Current action and preconditions to check: trajectory_clear

Your task: For each precondition in the list above, predict whether it will hold at this action.

Consider the current scene as observed from the mobile robot's camera, and analyze the predicted future states of all dynamic agents (e.g., people, animals, vehicles, or any moving entities) within the NEXT SECOND.

IMPORTANT: Only answer "very likely" if you are absolutely certain—based on strong, clear evidence—that a dynamic agent will violate the precondition in the predicted future state. Do NOT answer "very likely" for unlikely, ambiguous, or low-probability risks.

Ask yourself for each precondition: Is there a high probability, with clear and convincing evidence, that the predicted future states of any dynamic agent will interfere with the predicted future state of the currently executing action within the NEXT SECOND, causing that precondition to fail?

Assess the risk level based on these predictions. Use "likely" or "very likely" if motions create a clear risk of interference.

Use "neutral" or "improbable" if agents are nearby but their predicted paths are clearly diverging or non-conflicting.

Failure Risk Categories: "very improbable", "improbable", "neutral", "likely", "very likely"

Answer Format: Output ONLY the probability_of_failure value from these categories: "very improbable", "improbable", "neutral", "likely", "very likely"

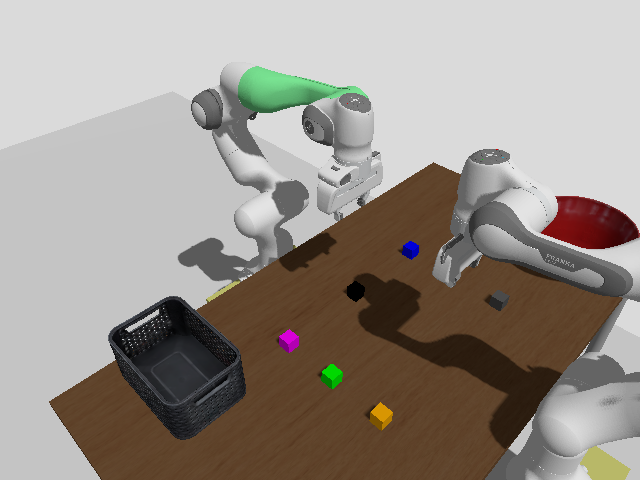

Answer: very improbable